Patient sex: M
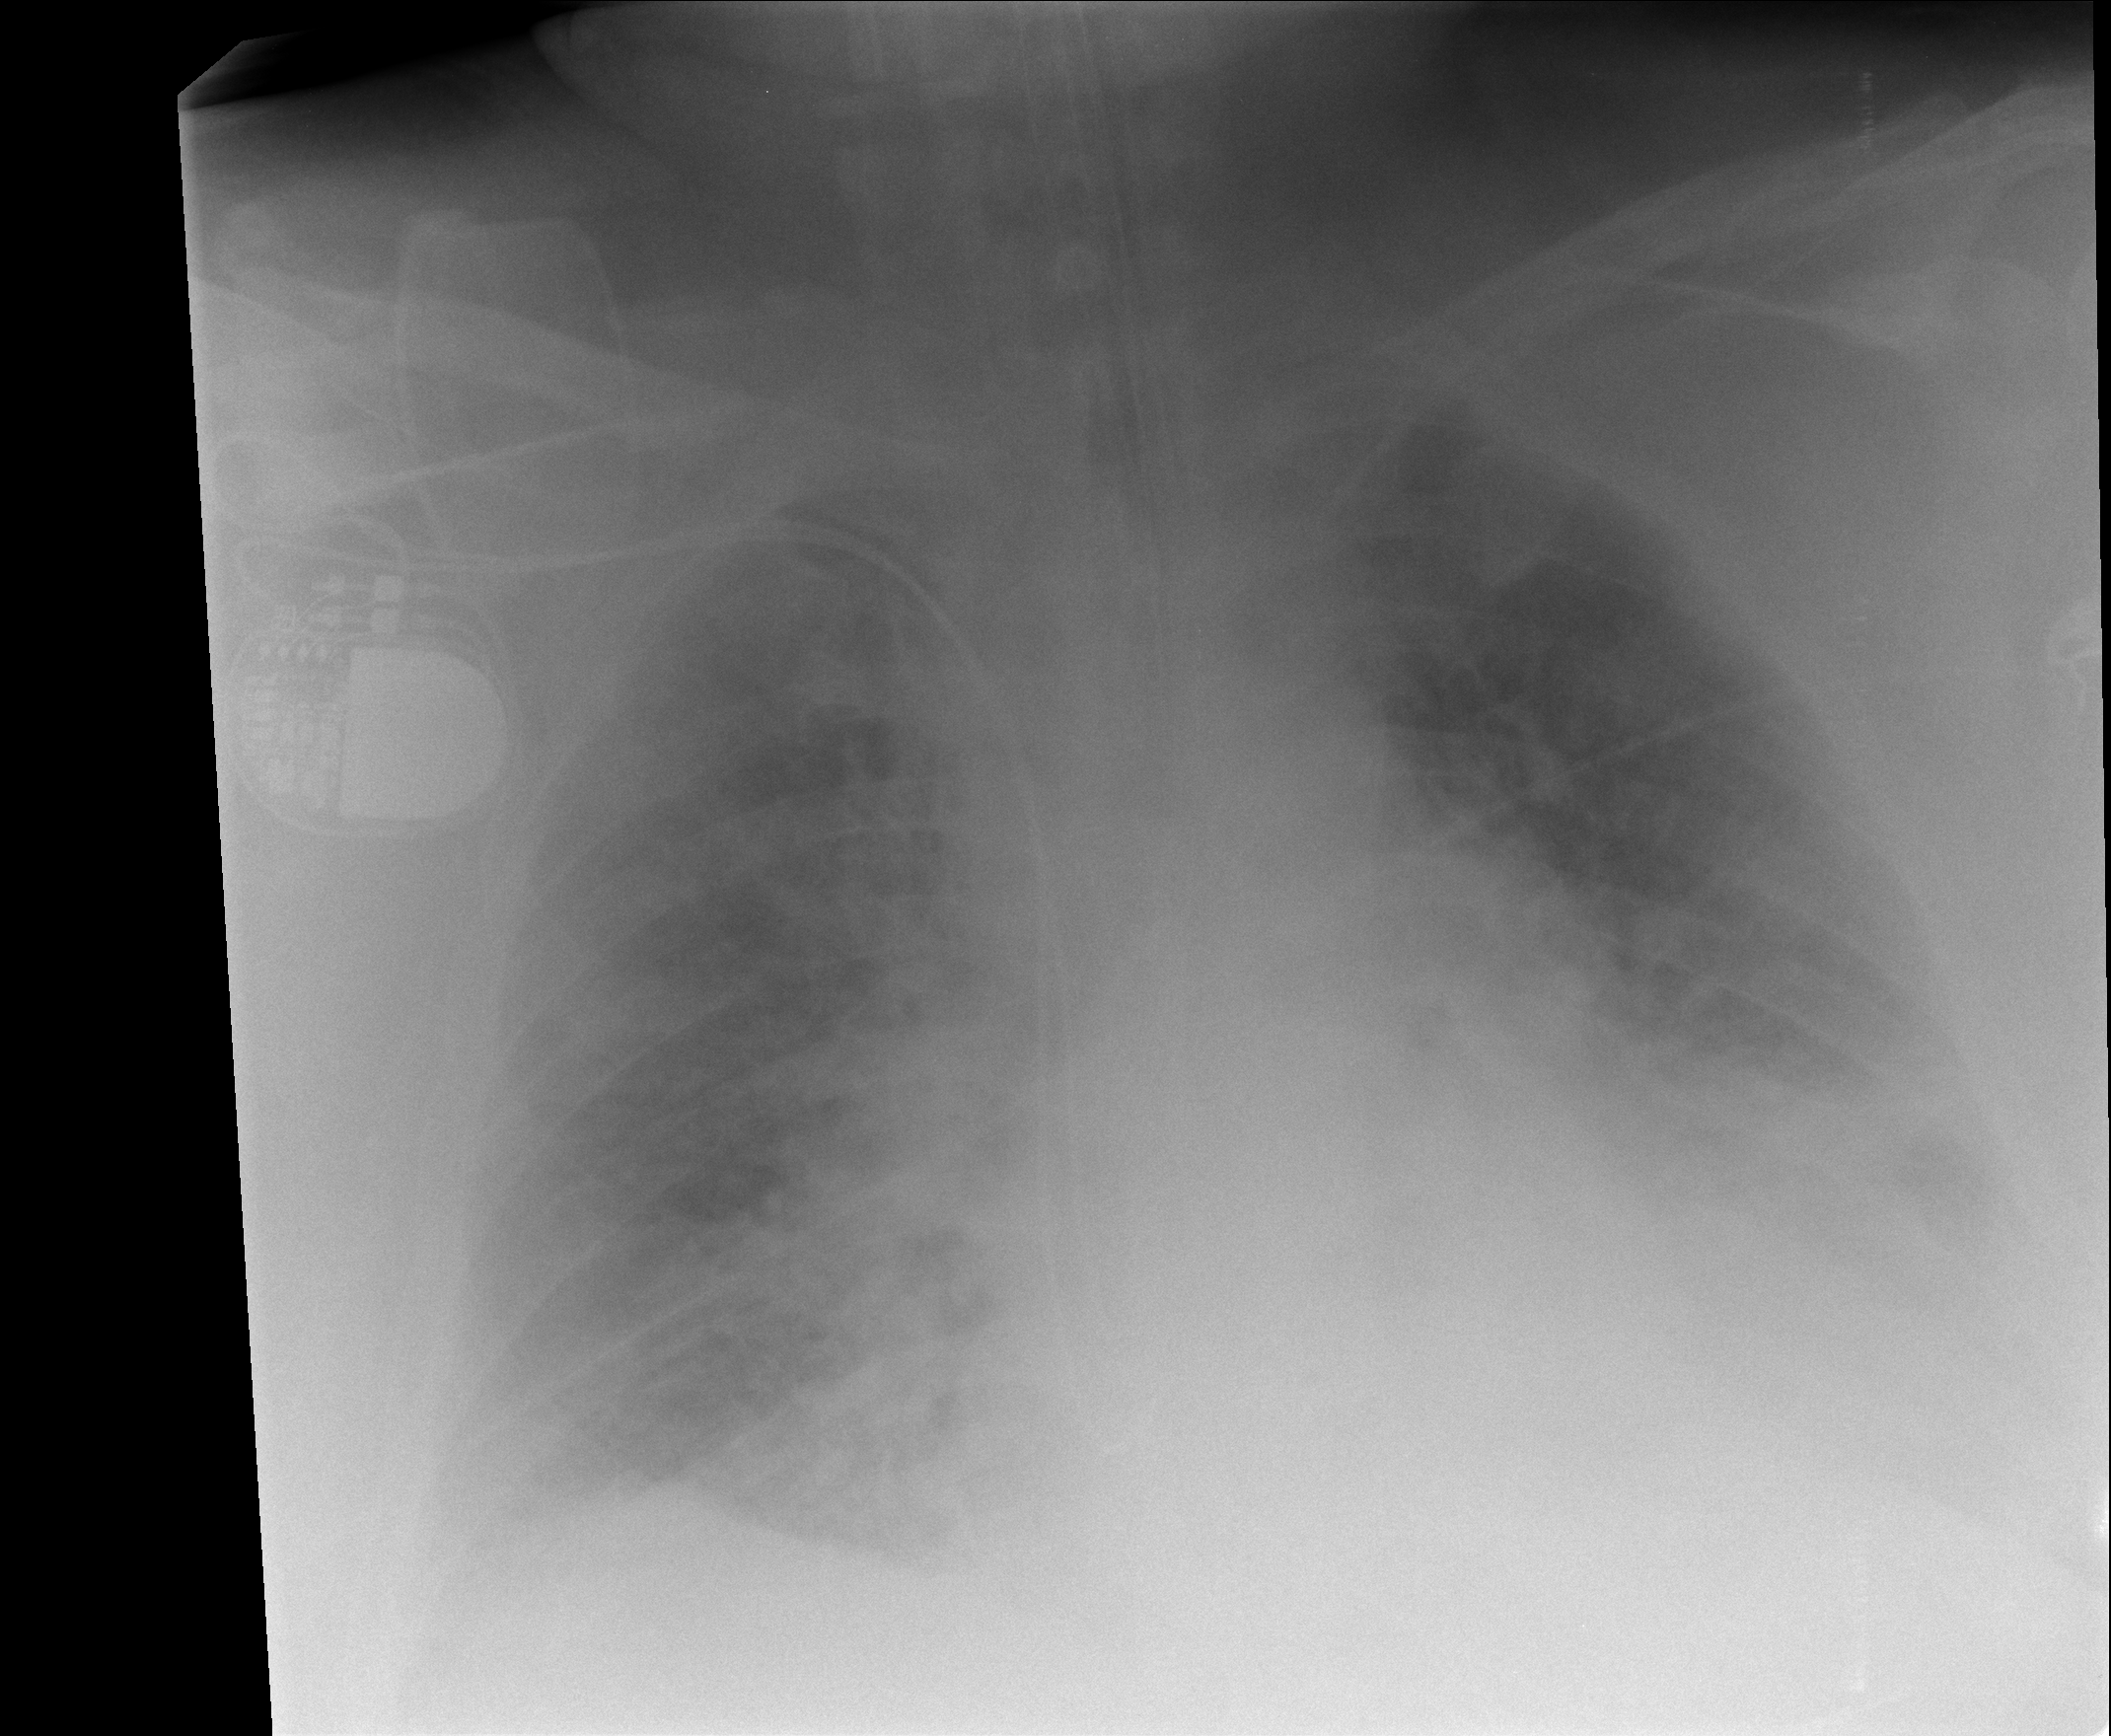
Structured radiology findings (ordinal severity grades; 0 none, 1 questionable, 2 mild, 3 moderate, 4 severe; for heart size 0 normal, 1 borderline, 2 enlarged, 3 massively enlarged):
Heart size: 2
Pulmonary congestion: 3
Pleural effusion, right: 2
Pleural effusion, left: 2
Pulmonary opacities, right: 0
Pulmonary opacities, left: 0
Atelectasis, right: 2
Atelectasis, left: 2